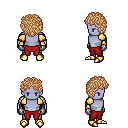
a pixel art fantasy rpg character, male body template, dark elf, purple skin, gold arm armor, red pants, light blonde curly afro hairstyle, metal gloves, gold boots, four views (front, back, left, right), 2x2 character sprite sheet, small pixel art, hard edges, no anti-aliasing